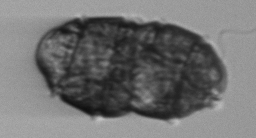
Label: Margalefidinium